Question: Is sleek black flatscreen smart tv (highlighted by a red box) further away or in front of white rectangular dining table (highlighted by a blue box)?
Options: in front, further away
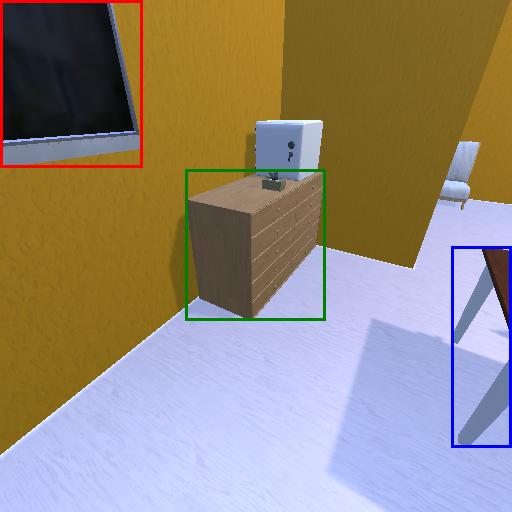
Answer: in front